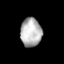
Tissue: lung
Cell type: T cells
Senescence score: 0.2102
Nuclear area (px): 596
Mean DAPI intensity: 179.703